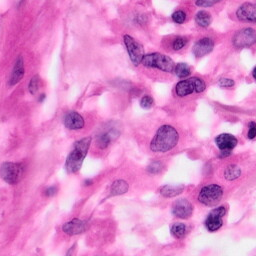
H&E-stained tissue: Pancreatic